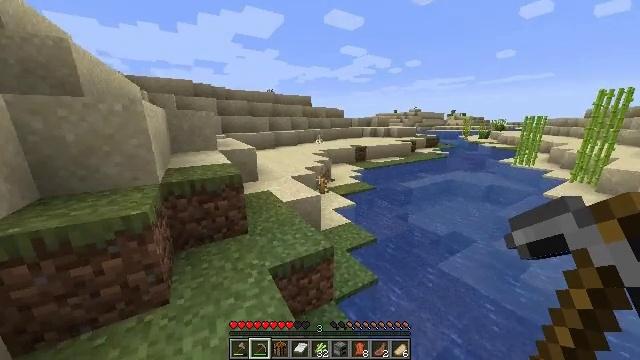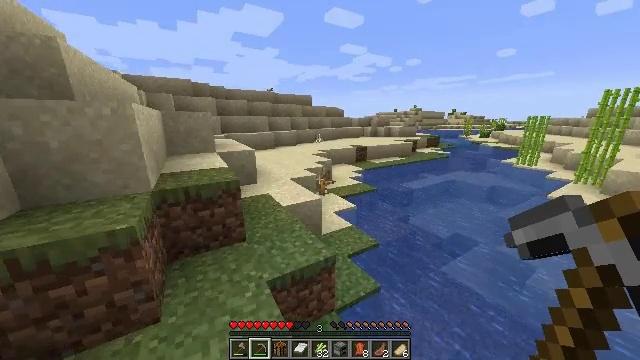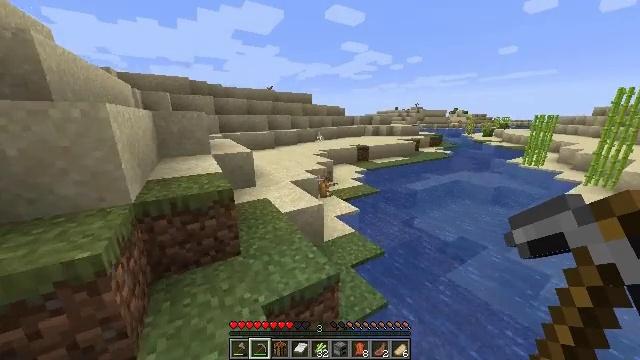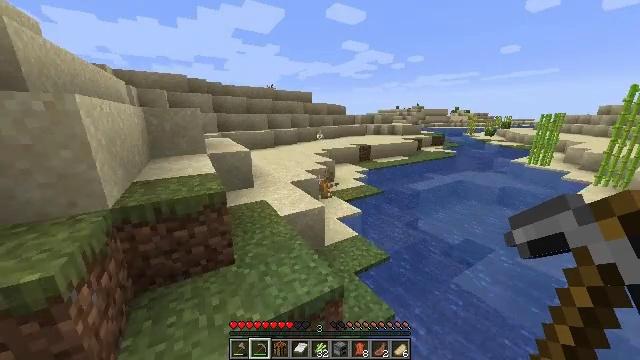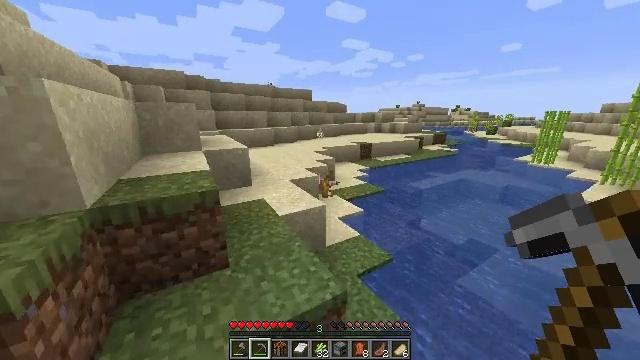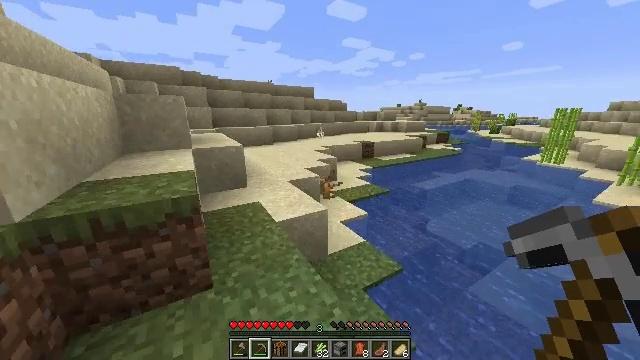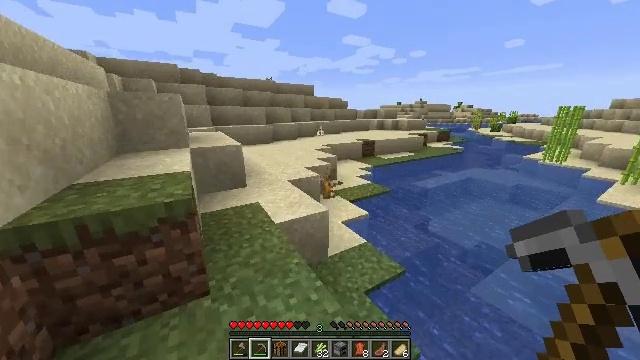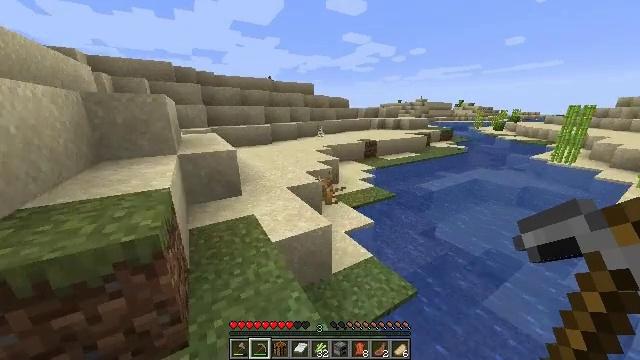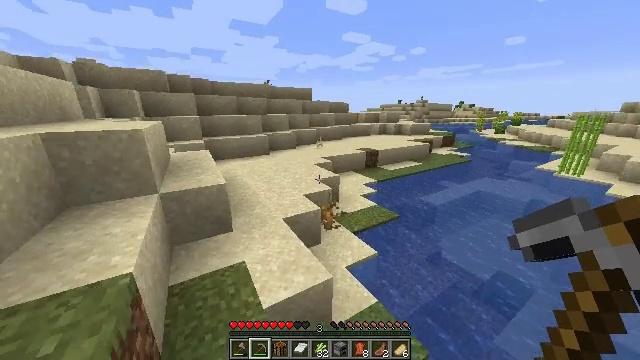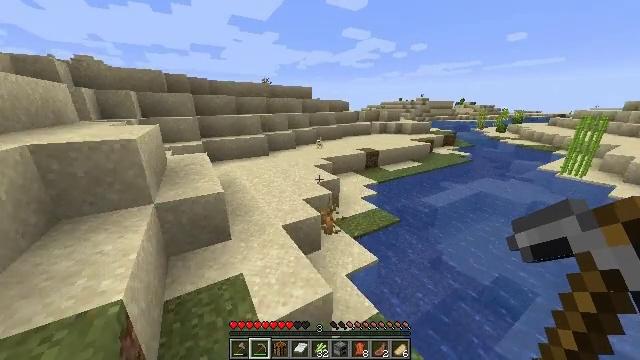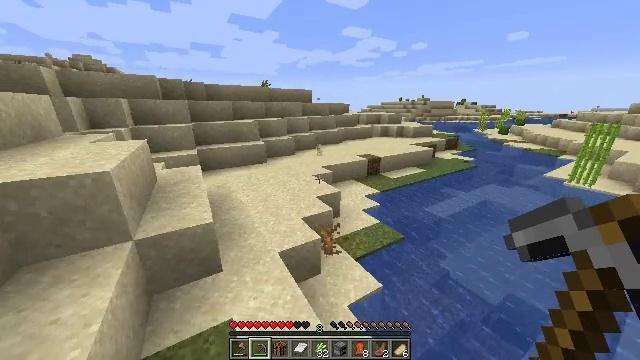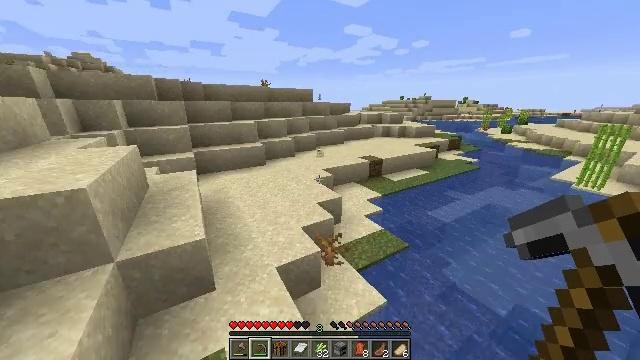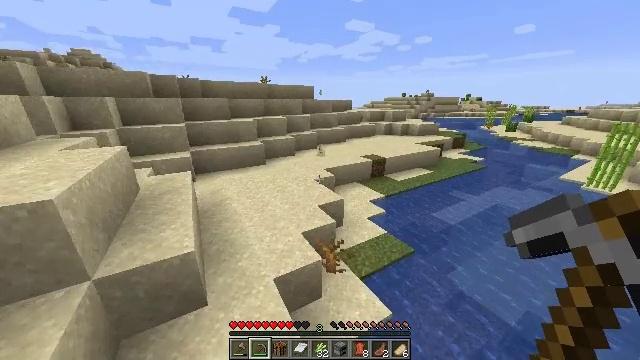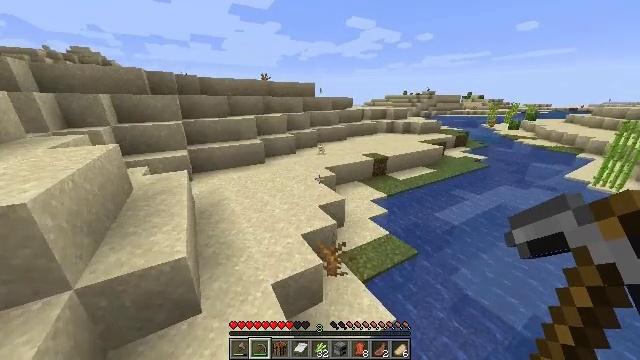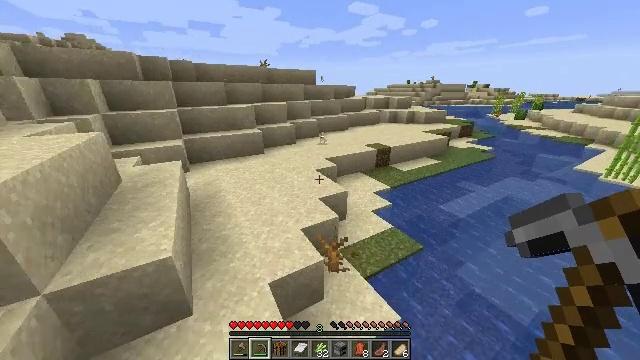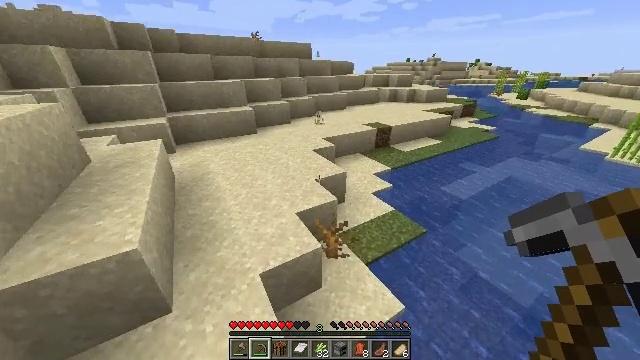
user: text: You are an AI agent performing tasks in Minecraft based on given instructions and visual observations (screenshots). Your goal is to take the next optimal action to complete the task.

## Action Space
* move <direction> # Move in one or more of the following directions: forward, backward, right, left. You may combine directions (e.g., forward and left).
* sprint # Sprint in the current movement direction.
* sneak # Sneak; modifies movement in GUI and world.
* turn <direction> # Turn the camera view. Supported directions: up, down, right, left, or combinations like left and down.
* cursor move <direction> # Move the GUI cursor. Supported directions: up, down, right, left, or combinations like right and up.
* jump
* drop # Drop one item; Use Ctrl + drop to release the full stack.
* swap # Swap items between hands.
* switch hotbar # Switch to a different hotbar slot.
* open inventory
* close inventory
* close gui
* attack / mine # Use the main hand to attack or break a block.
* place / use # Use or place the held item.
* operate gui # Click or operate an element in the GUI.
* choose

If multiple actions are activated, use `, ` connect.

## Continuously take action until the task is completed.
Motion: motion action
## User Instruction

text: Collect the dead bush from dry areas.
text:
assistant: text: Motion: move forward, sprint, jump
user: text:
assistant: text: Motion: move forward, sprint, jump
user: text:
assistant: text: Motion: move forward, sprint, jump
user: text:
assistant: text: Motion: move forward, sprint, jump
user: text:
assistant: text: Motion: move forward, sprint, jump
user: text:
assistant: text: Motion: move forward, sprint, jump
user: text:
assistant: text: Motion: move forward, sprint, jump
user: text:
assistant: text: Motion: move forward, sprint, jump
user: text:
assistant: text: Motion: move forward, sprint, jump
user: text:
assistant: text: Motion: move forward, sprint, jump
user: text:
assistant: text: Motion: move forward, sprint, jump
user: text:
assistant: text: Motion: move forward, sprint, jump
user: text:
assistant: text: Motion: move forward, sprint, jump
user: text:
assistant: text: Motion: move forward, sprint, turn down, jump
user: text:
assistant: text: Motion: move forward, sprint, turn down, jump
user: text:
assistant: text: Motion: move forward, sprint, turn right and down, jump
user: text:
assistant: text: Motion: move forward, turn down, jump
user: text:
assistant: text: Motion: move forward
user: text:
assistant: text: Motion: move forward
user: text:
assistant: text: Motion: move forward
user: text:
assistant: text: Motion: move forward, turn right and down
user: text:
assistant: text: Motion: move forward, turn right and down
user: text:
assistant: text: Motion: move forward, turn right and down
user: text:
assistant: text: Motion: move forward, turn down, attack / mine
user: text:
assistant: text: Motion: turn right and down, attack / mine
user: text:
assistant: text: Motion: turn down, attack / mine
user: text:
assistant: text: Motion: turn down, attack / mine
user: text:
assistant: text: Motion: turn down
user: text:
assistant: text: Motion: no_op